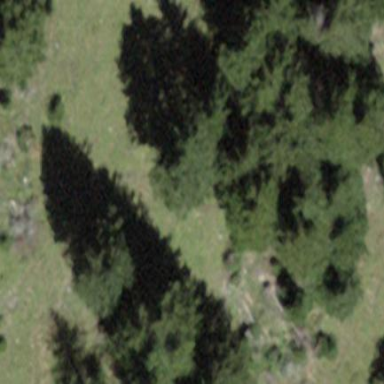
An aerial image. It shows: Forest area.